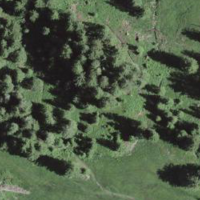
EUNIS habitat code: 44
Species observed at this site:
Parnassia palustris